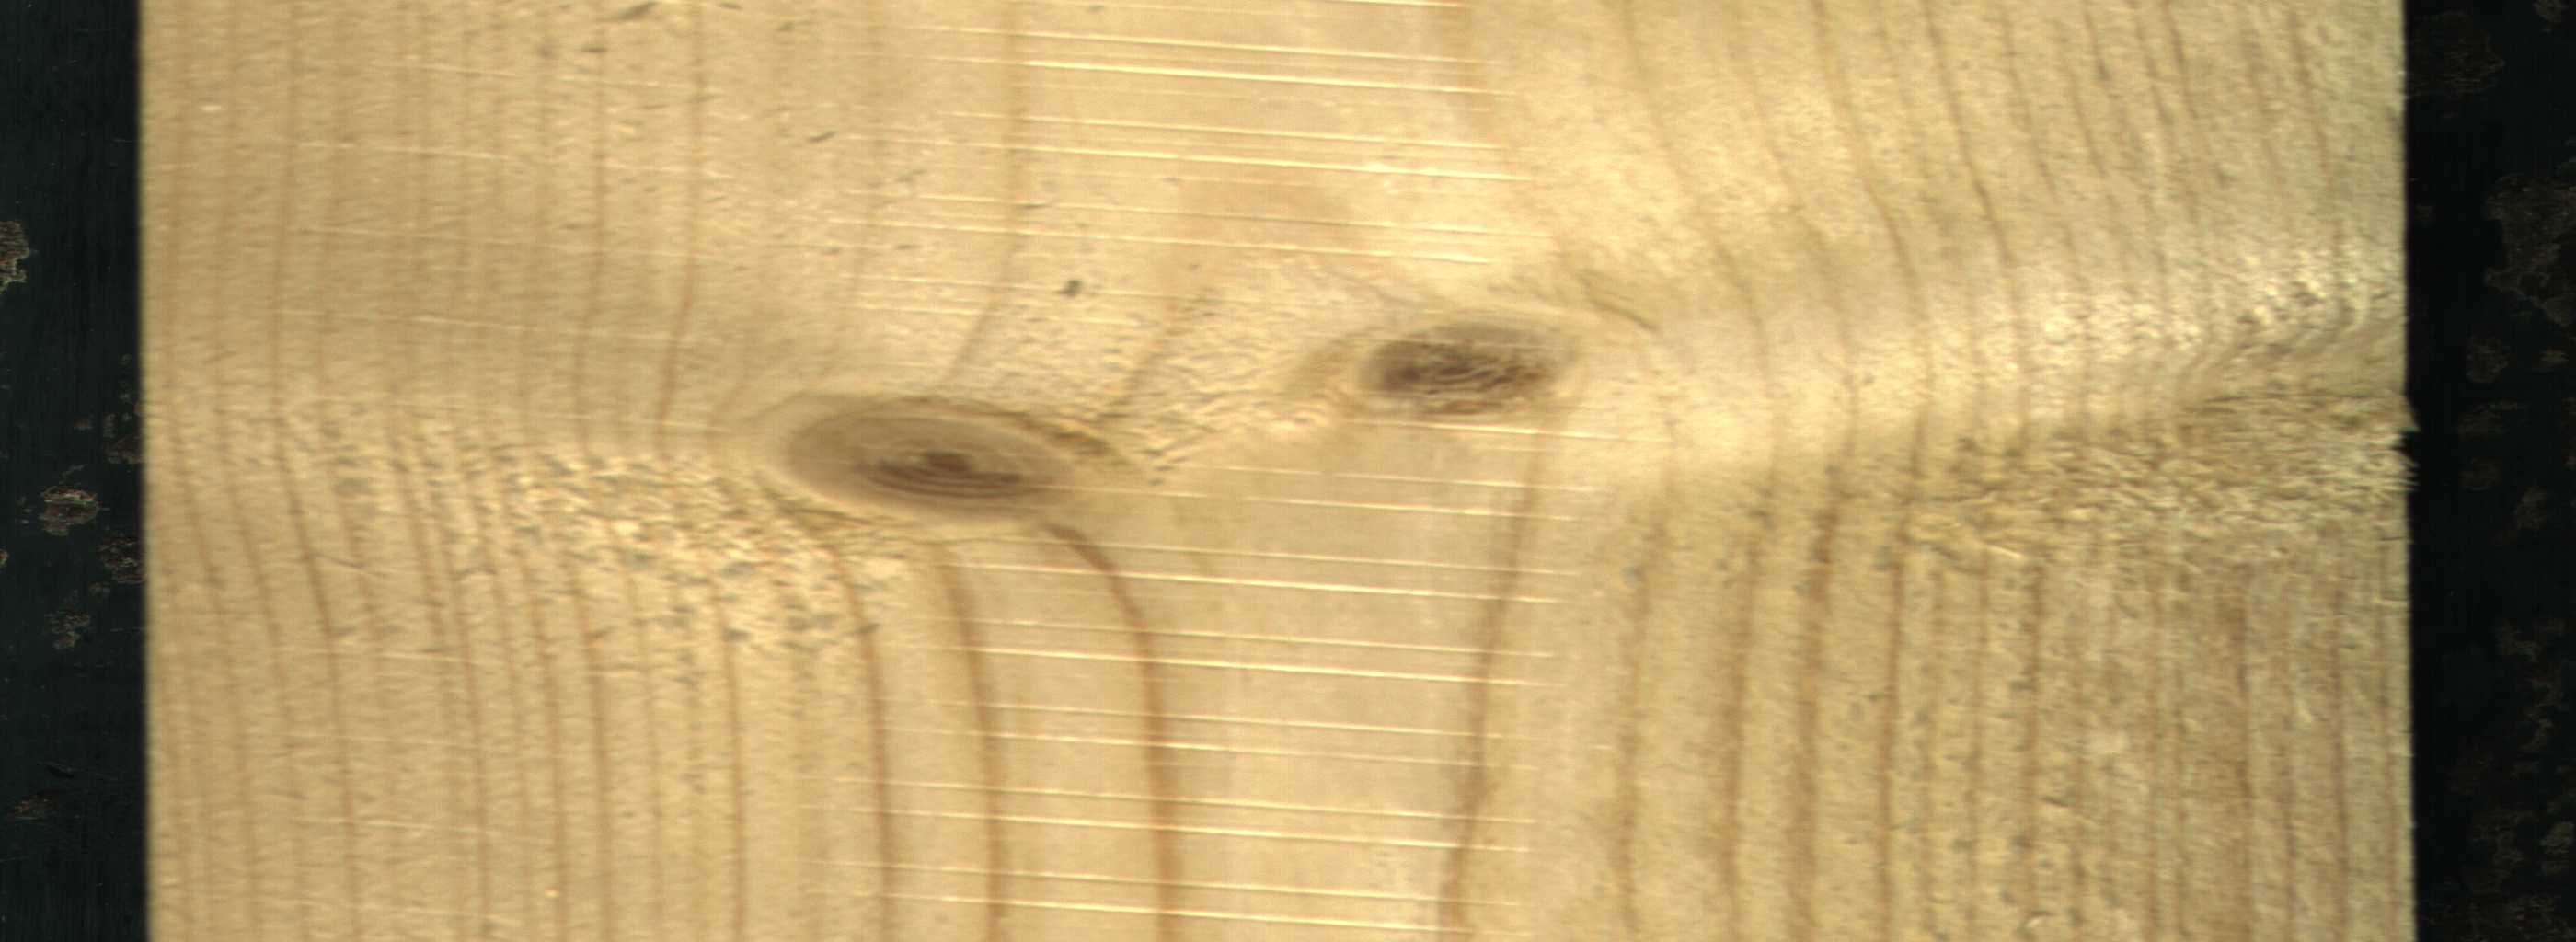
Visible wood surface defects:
Live_Knot
Live_Knot